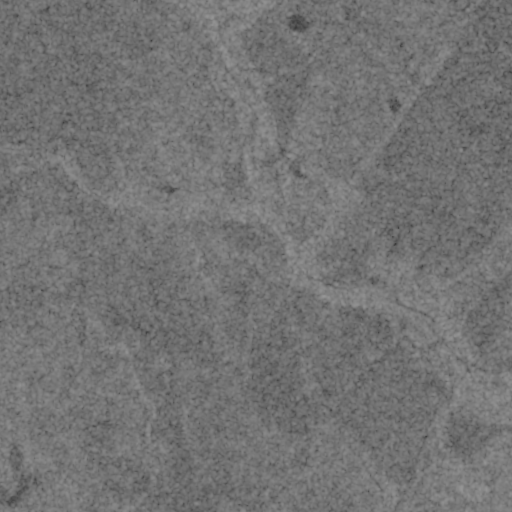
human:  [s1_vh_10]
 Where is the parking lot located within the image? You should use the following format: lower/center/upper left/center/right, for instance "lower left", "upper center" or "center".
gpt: The parking lot is located in the center of the image.
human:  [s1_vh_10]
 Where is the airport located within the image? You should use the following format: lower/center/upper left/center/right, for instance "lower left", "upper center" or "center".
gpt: There is no airport in the image.

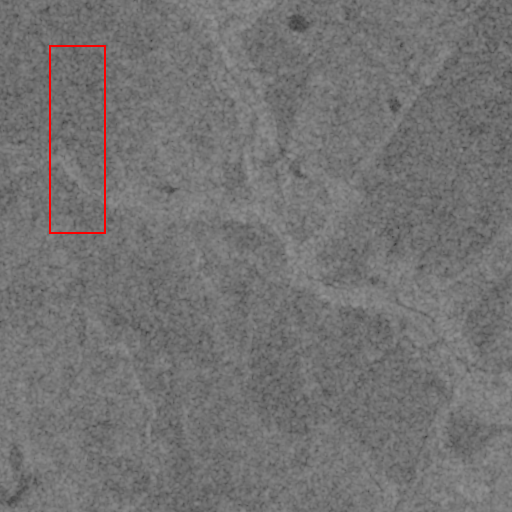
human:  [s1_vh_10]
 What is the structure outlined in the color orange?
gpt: There is no orange outline.
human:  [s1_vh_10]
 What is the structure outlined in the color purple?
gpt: There is no structure outlined in purple.